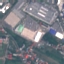
Land use / land cover: Industrial